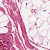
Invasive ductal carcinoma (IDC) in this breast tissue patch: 0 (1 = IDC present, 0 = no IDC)